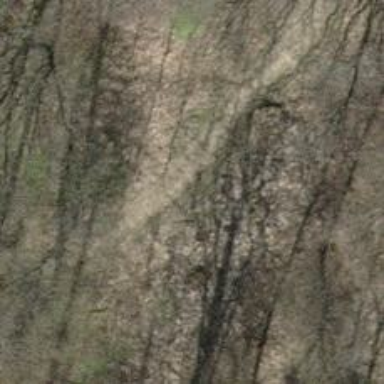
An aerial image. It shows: Unpaved path.